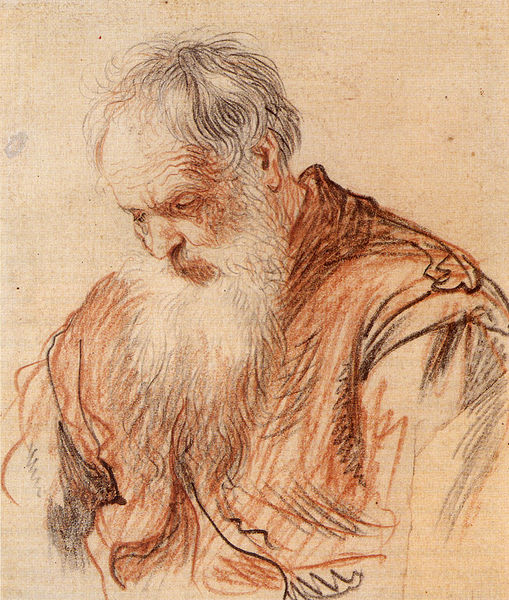
Titel: Brustbild eines alten Mannes
Künstler: Jan Lievens
Institution: Privatsammlung
Schlagwörter: mann, umhang, braun, grau, kreide, nase, ohr, skizze, stirn, zeichnung, blick, rot, alt, bart, augen, falten, kleidung, kragen, lang, trauer, portrait, schauen, haare, mantel, traurig, ruhig, alter mann, studie, graphik, linien, glatze, faltig, melancholie, sinnieren, geschlossen, striche, unten, alter, greis, bleistift, beten, halbprofil, rötlich, dürer, betend, rötel, buntstift, rauschebart, flaten